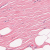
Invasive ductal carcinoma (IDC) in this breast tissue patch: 0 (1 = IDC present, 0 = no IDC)